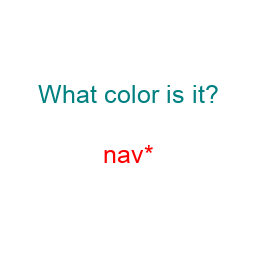
Color: red
Color name shown: navy
Background color: white
Question text color: teal